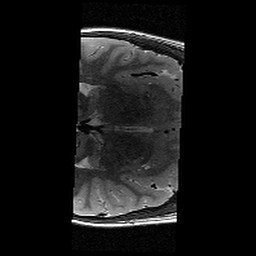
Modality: T2w
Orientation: axial
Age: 12
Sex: male
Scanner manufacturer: siemens
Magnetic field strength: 3 T
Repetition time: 8.46 s
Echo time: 0.067 s